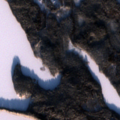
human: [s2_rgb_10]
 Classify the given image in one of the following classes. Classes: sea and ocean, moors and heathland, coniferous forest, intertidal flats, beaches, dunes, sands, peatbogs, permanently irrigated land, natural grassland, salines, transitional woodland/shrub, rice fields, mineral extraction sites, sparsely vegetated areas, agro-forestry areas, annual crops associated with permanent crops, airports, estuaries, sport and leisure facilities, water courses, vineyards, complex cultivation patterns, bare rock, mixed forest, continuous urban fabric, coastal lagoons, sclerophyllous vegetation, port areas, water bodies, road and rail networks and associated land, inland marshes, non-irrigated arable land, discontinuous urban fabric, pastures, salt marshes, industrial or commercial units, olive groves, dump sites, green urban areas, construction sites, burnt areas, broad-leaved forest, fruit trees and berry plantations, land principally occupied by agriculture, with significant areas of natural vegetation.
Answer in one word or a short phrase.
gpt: coniferous forest, mixed forest, water bodies